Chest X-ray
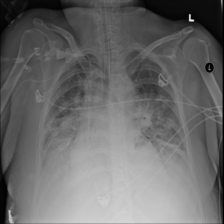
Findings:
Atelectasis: negative
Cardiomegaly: negative
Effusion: negative
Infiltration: positive
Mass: negative
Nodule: negative
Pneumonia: negative
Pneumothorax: negative
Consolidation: negative
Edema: positive
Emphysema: negative
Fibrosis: negative
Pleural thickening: negative
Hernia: negative